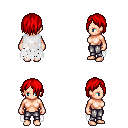
a pixel art fantasy rpg character, female body template, human, light skin, white tattered cape, metal pants, red bangs hairstyle, four views (front, back, left, right), 2x2 character sprite sheet, small pixel art, hard edges, no anti-aliasing